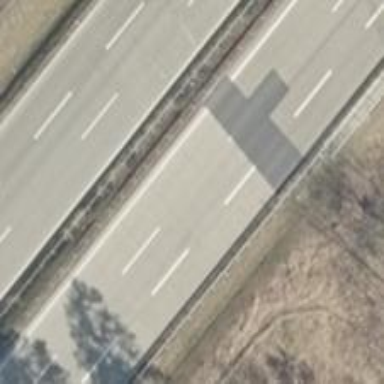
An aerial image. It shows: Motorway with concrete surface.